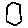
Label: hexagon